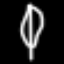
Label: leaf